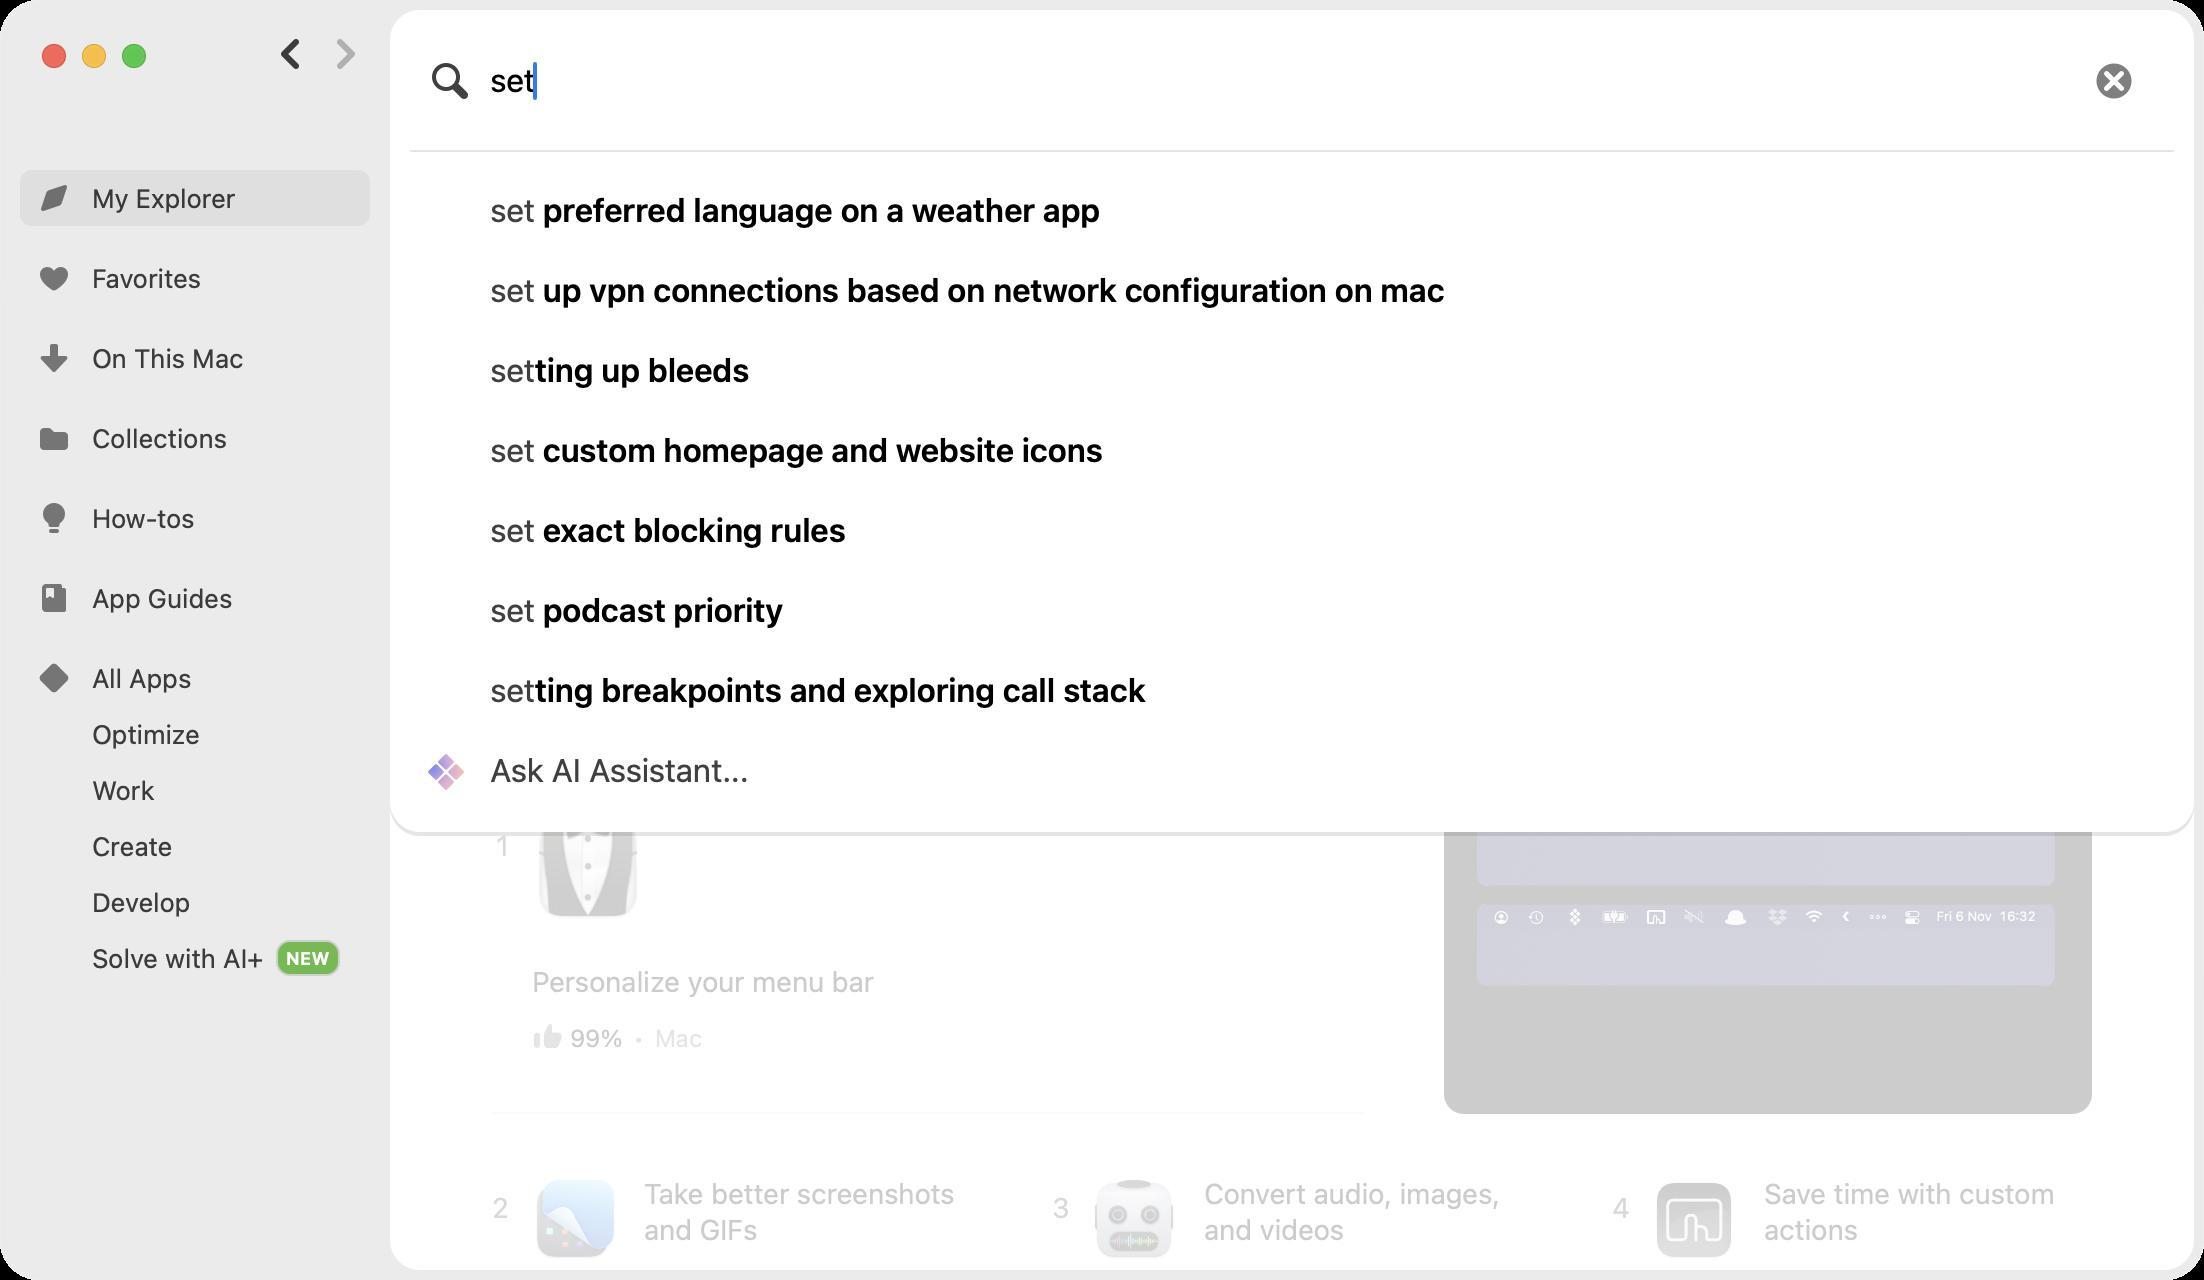
Accessibility tree:
{"name": "", "role": "AXWindow", "description": null, "role_description": "standard window", "value": null, "position": "211.00;131.00", "size": "1102;640", "children": [{"name": null, "role": "AXTable", "description": "Application categories", "role_description": "table", "value": null, "position": "10.00;85.00", "size": "175;408", "children": [{"name": null, "role": "AXRow", "description": null, "role_description": "table row", "value": null, "position": "10.00;85.00", "size": "175;40", "children": [{"name": null, "role": "AXCell", "description": null, "role_description": "cell", "value": null, "position": "16.00;85.00", "size": "163;40", "children": [{"name": null, "role": "AXImage", "description": "Discover", "role_description": "image", "value": null, "position": "19.00;91.00", "size": "16;16", "children": []}, {"name": null, "role": "AXStaticText", "description": null, "role_description": "text", "value": "My Explorer", "position": "44.00;91.00", "size": "76;16", "children": []}]}]}, {"name": null, "role": "AXRow", "description": null, "role_description": "table row", "value": null, "position": "10.00;125.00", "size": "175;40", "children": [{"name": null, "role": "AXCell", "description": null, "role_description": "cell", "value": null, "position": "16.00;125.00", "size": "163;40", "children": [{"name": null, "role": "AXImage", "description": "Favorites", "role_description": "image", "value": null, "position": "19.00;131.00", "size": "16;16", "children": []}, {"name": null, "role": "AXStaticText", "description": null, "role_description": "text", "value": "Favorites", "position": "44.00;131.00", "size": "59;16", "children": []}]}]}, {"name": null, "role": "AXRow", "description": null, "role_description": "table row", "value": null, "position": "10.00;165.00", "size": "175;40", "children": [{"name": null, "role": "AXCell", "description": null, "role_description": "cell", "value": null, "position": "16.00;165.00", "size": "163;40", "children": [{"name": null, "role": "AXImage", "description": "OnThisMac", "role_description": "image", "value": null, "position": "19.00;171.00", "size": "16;16", "children": []}, {"name": null, "role": "AXStaticText", "description": null, "role_description": "text", "value": "On This Mac", "position": "44.00;171.00", "size": "80;16", "children": []}]}]}, {"name": null, "role": "AXRow", "description": null, "role_description": "table row", "value": null, "position": "10.00;205.00", "size": "175;40", "children": [{"name": null, "role": "AXCell", "description": null, "role_description": "cell", "value": null, "position": "16.00;205.00", "size": "163;40", "children": [{"name": null, "role": "AXImage", "description": "Collections", "role_description": "image", "value": null, "position": "19.00;211.00", "size": "16;16", "children": []}, {"name": null, "role": "AXStaticText", "description": null, "role_description": "text", "value": "Collections", "position": "44.00;211.00", "size": "72;16", "children": []}]}]}, {"name": null, "role": "AXRow", "description": null, "role_description": "table row", "value": null, "position": "10.00;245.00", "size": "175;40", "children": [{"name": null, "role": "AXCell", "description": null, "role_description": "cell", "value": null, "position": "16.00;245.00", "size": "163;40", "children": [{"name": null, "role": "AXImage", "description": "How Tos", "role_description": "image", "value": null, "position": "19.00;251.00", "size": "16;16", "children": []}, {"name": null, "role": "AXStaticText", "description": null, "role_description": "text", "value": "How-tos", "position": "44.00;251.00", "size": "56;16", "children": []}]}]}, {"name": null, "role": "AXRow", "description": null, "role_description": "table row", "value": null, "position": "10.00;285.00", "size": "175;40", "children": [{"name": null, "role": "AXCell", "description": null, "role_description": "cell", "value": null, "position": "16.00;285.00", "size": "163;40", "children": [{"name": null, "role": "AXImage", "description": "Tutorials", "role_description": "image", "value": null, "position": "19.00;291.00", "size": "16;16", "children": []}, {"name": null, "role": "AXStaticText", "description": null, "role_description": "text", "value": "App Guides", "position": "44.00;291.00", "size": "74;16", "children": []}]}]}, {"name": null, "role": "AXRow", "description": null, "role_description": "table row", "value": null, "position": "10.00;325.00", "size": "175;28", "children": [{"name": null, "role": "AXCell", "description": null, "role_description": "cell", "value": null, "position": "16.00;325.00", "size": "163;28", "children": [{"name": null, "role": "AXImage", "description": "AllApps", "role_description": "image", "value": null, "position": "19.00;331.00", "size": "16;16", "children": []}, {"name": null, "role": "AXStaticText", "description": null, "role_description": "text", "value": "All Apps", "position": "44.00;331.00", "size": "54;16", "children": []}]}]}, {"name": null, "role": "AXRow", "description": null, "role_description": "table row", "value": null, "position": "10.00;353.00", "size": "175;28", "children": [{"name": null, "role": "AXCell", "description": null, "role_description": "cell", "value": null, "position": "16.00;353.00", "size": "163;28", "children": [{"name": null, "role": "AXImage", "description": "", "role_description": "image", "value": null, "position": "19.00;359.00", "size": "16;16", "children": []}, {"name": null, "role": "AXStaticText", "description": null, "role_description": "text", "value": "Optimize", "position": "44.00;359.00", "size": "58;16", "children": []}]}]}, {"name": null, "role": "AXRow", "description": null, "role_description": "table row", "value": null, "position": "10.00;381.00", "size": "175;28", "children": [{"name": null, "role": "AXCell", "description": null, "role_description": "cell", "value": null, "position": "16.00;381.00", "size": "163;28", "children": [{"name": null, "role": "AXImage", "description": "", "role_description": "image", "value": null, "position": "19.00;387.00", "size": "16;16", "children": []}, {"name": null, "role": "AXStaticText", "description": null, "role_description": "text", "value": "Work", "position": "44.00;387.00", "size": "36;16", "children": []}]}]}, {"name": null, "role": "AXRow", "description": null, "role_description": "table row", "value": null, "position": "10.00;409.00", "size": "175;28", "children": [{"name": null, "role": "AXCell", "description": null, "role_description": "cell", "value": null, "position": "16.00;409.00", "size": "163;28", "children": [{"name": null, "role": "AXImage", "description": "", "role_description": "image", "value": null, "position": "19.00;415.00", "size": "16;16", "children": []}, {"name": null, "role": "AXStaticText", "description": null, "role_description": "text", "value": "Create", "position": "44.00;415.00", "size": "44;16", "children": []}]}]}, {"name": null, "role": "AXRow", "description": null, "role_description": "table row", "value": null, "position": "10.00;437.00", "size": "175;28", "children": [{"name": null, "role": "AXCell", "description": null, "role_description": "cell", "value": null, "position": "16.00;437.00", "size": "163;28", "children": [{"name": null, "role": "AXImage", "description": "", "role_description": "image", "value": null, "position": "19.00;443.00", "size": "16;16", "children": []}, {"name": null, "role": "AXStaticText", "description": null, "role_description": "text", "value": "Develop", "position": "44.00;443.00", "size": "54;16", "children": []}]}]}, {"name": null, "role": "AXRow", "description": null, "role_description": "table row", "value": null, "position": "10.00;465.00", "size": "175;28", "children": [{"name": null, "role": "AXCell", "description": null, "role_description": "cell", "value": null, "position": "16.00;465.00", "size": "163;28", "children": [{"name": null, "role": "AXImage", "description": "", "role_description": "image", "value": null, "position": "19.00;471.00", "size": "16;16", "children": []}, {"name": null, "role": "AXStaticText", "description": null, "role_description": "text", "value": "Solve with AI+", "position": "44.00;471.00", "size": "90;16", "children": []}, {"name": null, "role": "AXStaticText", "description": null, "role_description": "text", "value": "NEW", "position": "139.00;473.50", "size": "30;11", "children": []}]}]}, {"name": null, "role": "AXColumn", "description": null, "role_description": "column", "value": null, "position": "10.00;85.00", "size": "175;408", "children": []}]}, {"name": null, "role": "AXUnknown", "description": "Forward", "role_description": "unknown", "value": null, "position": "166.00;19.00", "size": "14;16", "children": [{"name": null, "role": "AXImage", "description": "", "role_description": "image", "value": null, "position": "168.00;19.00", "size": "10;16", "children": []}]}, {"name": null, "role": "AXUnknown", "description": "Back", "role_description": "unknown", "value": null, "position": "138.00;19.00", "size": "14;16", "children": [{"name": null, "role": "AXImage", "description": "NavigationArrow", "role_description": "image", "value": null, "position": "140.00;19.00", "size": "10;16", "children": []}]}, {"name": null, "role": "AXGroup", "description": null, "role_description": "group", "value": null, "position": "195.00;5.00", "size": "902;630", "children": [{"name": null, "role": "AXScrollArea", "description": "Your main dashboard, also called my explorer", "role_description": "scroll area", "value": null, "position": "195.00;5.00", "size": "902;630", "children": [{"name": null, "role": "AXGroup", "description": null, "role_description": "group", "value": null, "position": "195.00;5.00", "size": "902;2798", "children": [{"name": null, "role": "AXScrollArea", "description": null, "role_description": "scroll area", "value": null, "position": "195.00;79.00", "size": "902;222", "children": [{"name": null, "role": "AXGroup", "description": null, "role_description": "group", "value": null, "position": "-2214.00;85.00", "size": "800;200", "children": [{"name": null, "role": "AXImage", "description": null, "role_description": "image", "value": null, "position": "-2179.00;123.50", "size": "50;50", "children": []}, {"name": null, "role": "AXStaticText", "description": null, "role_description": "text", "value": "Try a text-to-speech reader", "position": "-2179.00;180.50", "size": "400;35", "children": []}, {"name": null, "role": "AXStaticText", "description": null, "role_description": "text", "value": "New app —  Voice Dream Reader", "position": "-2179.00;230.50", "size": "400;16", "children": []}, {"name": null, "role": "AXImage", "description": null, "role_description": "image", "value": null, "position": "-1714.00;65.00", "size": "300;240", "children": []}]}, {"name": null, "role": "AXGroup", "description": null, "role_description": "group", "value": null, "position": "-1394.00;85.00", "size": "800;200", "children": [{"name": null, "role": "AXImage", "description": null, "role_description": "image", "value": null, "position": "-1359.00;123.50", "size": "50;50", "children": []}, {"name": null, "role": "AXStaticText", "description": null, "role_description": "text", "value": "Monitor your Mac system data", "position": "-1359.00;180.50", "size": "400;35", "children": []}, {"name": null, "role": "AXStaticText", "description": null, "role_description": "text", "value": "Major update — iStat Menus", "position": "-1359.00;230.50", "size": "400;16", "children": []}, {"name": null, "role": "AXImage", "description": null, "role_description": "image", "value": null, "position": "-894.00;65.00", "size": "300;240", "children": []}]}, {"name": null, "role": "AXGroup", "description": null, "role_description": "group", "value": null, "position": "-574.00;85.00", "size": "800;200", "children": [{"name": null, "role": "AXStaticText", "description": null, "role_description": "text", "value": "NEW — SETAPP EXTENSION", "position": "-539.00;139.50", "size": "149;14", "children": []}, {"name": null, "role": "AXStaticText", "description": null, "role_description": "text", "value": "Find the right apps wherever you search", "position": "-539.00;160.50", "size": "400;70", "children": []}, {"name": null, "role": "AXImage", "description": null, "role_description": "image", "value": null, "position": "-74.00;65.00", "size": "300;240", "children": []}]}, {"name": null, "role": "AXGroup", "description": null, "role_description": "group", "value": null, "position": "246.00;85.00", "size": "800;200", "children": [{"name": null, "role": "AXImage", "description": null, "role_description": "image", "value": null, "position": "281.00;123.50", "size": "50;50", "children": []}, {"name": null, "role": "AXStaticText", "description": null, "role_description": "text", "value": "Generate images with AI", "position": "281.00;180.50", "size": "400;35", "children": []}, {"name": null, "role": "AXStaticText", "description": null, "role_description": "text", "value": "Major update — BoltAI", "position": "281.00;230.50", "size": "400;16", "children": []}, {"name": null, "role": "AXImage", "description": null, "role_description": "image", "value": null, "position": "746.00;65.00", "size": "300;240", "children": []}]}]}, {"name": null, "role": "AXGroup", "description": "The best of Setapp", "role_description": "Generic Section", "value": null, "position": "236.00;319.00", "size": "820;534", "children": [{"name": null, "role": "AXStaticText", "description": null, "role_description": "text", "value": "The best of Setapp", "position": "246.00;319.00", "size": "216;30", "children": []}, {"name": null, "role": "AXStaticText", "description": null, "role_description": "text", "value": "Discover the most popular apps with the highest ratings.", "position": "246.00;354.00", "size": "346;16", "children": []}, {"name": null, "role": "AXLink", "description": null, "role_description": "link", "value": null, "position": "246.00;404.00", "size": "436;153", "children": [{"name": null, "role": "AXImage", "description": "Application icon", "role_description": "image", "value": null, "position": "264.00;404.00", "size": "60;60", "children": []}, {"name": null, "role": "AXStaticText", "description": null, "role_description": "text", "value": "1", "position": "246.00;414.00", "size": "10;17", "children": []}, {"name": null, "role": "AXStaticText", "description": null, "role_description": "text", "value": "Personalize your menu bar", "position": "264.00;482.00", "size": "176;17", "children": []}, {"name": null, "role": "AXImage", "description": "RateAppIcon", "role_description": "image", "value": null, "position": "266.00;511.00", "size": "16;16", "children": []}, {"name": null, "role": "AXStaticText", "description": null, "role_description": "text", "value": "99%", "position": "283.00;511.50", "size": "30;15", "children": []}, {"name": null, "role": "AXStaticText", "description": null, "role_description": "text", "value": "•", "position": "314.50;511.50", "size": "10;15", "children": []}, {"name": null, "role": "AXStaticText", "description": null, "role_description": "text", "value": "Mac", "position": "325.50;511.50", "size": "28;15", "children": []}]}, {"name": null, "role": "AXUnknown", "description": "Back", "role_description": "unknown", "value": null, "position": "1003.00;326.00", "size": "14;16", "children": [{"name": null, "role": "AXImage", "description": "NavigationArrow", "role_description": "image", "value": null, "position": "1005.00;326.00", "size": "10;16", "children": []}]}, {"name": null, "role": "AXUnknown", "description": "Forward", "role_description": "unknown", "value": null, "position": "1032.00;326.00", "size": "14;16", "children": [{"name": null, "role": "AXImage", "description": "", "role_description": "image", "value": null, "position": "1034.00;326.00", "size": "10;16", "children": []}]}, {"name": null, "role": "AXImage", "description": "Screenshot", "role_description": "image", "value": null, "position": "722.00;357.00", "size": "324;200", "children": [{"name": null, "role": "AXImage", "description": null, "role_description": "image", "value": null, "position": "722.00;357.00", "size": "324;200", "children": []}]}, {"name": null, "role": "AXScrollArea", "description": null, "role_description": "scroll area", "value": null, "position": "236.00;577.00", "size": "820;276", "children": [{"name": null, "role": "AXList", "description": "Application collection view", "role_description": "collection", "value": null, "position": "236.00;577.00", "size": "820;276", "children": [{"name": null, "role": "AXList", "description": null, "role_description": "section", "value": null, "position": "236.00;577.00", "size": "820;276", "children": [{"name": null, "role": "AXGroup", "description": null, "role_description": "group", "value": null, "position": "236.00;577.00", "size": "260;90", "children": [{"name": null, "role": "AXLink", "description": null, "role_description": "link", "value": null, "position": "236.00;577.00", "size": "260;90", "children": [{"name": null, "role": "AXImage", "description": "Application icon", "role_description": "image", "value": null, "position": "264.00;587.00", "size": "46;46", "children": []}, {"name": null, "role": "AXStaticText", "description": null, "role_description": "text", "value": "Take better screenshots and GIFs", "position": "320.00;587.00", "size": "161;36", "children": []}, {"name": null, "role": "AXImage", "description": "RateAppIcon", "role_description": "image", "value": null, "position": "322.00;636.00", "size": "16;16", "children": []}, {"name": null, "role": "AXStaticText", "description": null, "role_description": "text", "value": "99%", "position": "339.00;636.50", "size": "30;15", "children": []}, {"name": null, "role": "AXStaticText", "description": null, "role_description": "text", "value": "•", "position": "370.50;636.50", "size": "10;15", "children": []}, {"name": null, "role": "AXStaticText", "description": null, "role_description": "text", "value": "Mac", "position": "381.50;636.50", "size": "28;15", "children": []}, {"name": null, "role": "AXStaticText", "description": null, "role_description": "text", "value": "2", "position": "244.00;595.00", "size": "12;17", "children": []}]}]}, {"name": null, "role": "AXGroup", "description": null, "role_description": "group", "value": null, "position": "516.00;577.00", "size": "260;90", "children": [{"name": null, "role": "AXLink", "description": null, "role_description": "link", "value": null, "position": "516.00;577.00", "size": "260;90", "children": [{"name": null, "role": "AXImage", "description": "Application icon", "role_description": "image", "value": null, "position": "544.00;587.00", "size": "46;46", "children": []}, {"name": null, "role": "AXStaticText", "description": null, "role_description": "text", "value": "Convert audio, images, and videos", "position": "600.00;587.00", "size": "161;36", "children": []}, {"name": null, "role": "AXImage", "description": "RateAppIcon", "role_description": "image", "value": null, "position": "602.00;636.00", "size": "16;16", "children": []}, {"name": null, "role": "AXStaticText", "description": null, "role_description": "text", "value": "99%", "position": "619.00;636.50", "size": "30;15", "children": []}, {"name": null, "role": "AXStaticText", "description": null, "role_description": "text", "value": "•", "position": "650.50;636.50", "size": "10;15", "children": []}, {"name": null, "role": "AXStaticText", "description": null, "role_description": "text", "value": "Mac", "position": "661.50;636.50", "size": "28;15", "children": []}, {"name": null, "role": "AXStaticText", "description": null, "role_description": "text", "value": "3", "position": "524.00;595.00", "size": "13;17", "children": []}]}]}, {"name": null, "role": "AXGroup", "description": null, "role_description": "group", "value": null, "position": "796.00;577.00", "size": "260;90", "children": [{"name": null, "role": "AXLink", "description": null, "role_description": "link", "value": null, "position": "796.00;577.00", "size": "260;90", "children": [{"name": null, "role": "AXImage", "description": "Application icon", "role_description": "image", "value": null, "position": "824.00;587.00", "size": "46;46", "children": []}, {"name": null, "role": "AXStaticText", "description": null, "role_description": "text", "value": "Save time with custom actions", "position": "880.00;587.00", "size": "161;36", "children": []}, {"name": null, "role": "AXImage", "description": "RateAppIcon", "role_description": "image", "value": null, "position": "882.00;636.00", "size": "16;16", "children": []}, {"name": null, "role": "AXStaticText", "description": null, "role_description": "text", "value": "99%", "position": "899.00;636.50", "size": "30;15", "children": []}, {"name": null, "role": "AXStaticText", "description": null, "role_description": "text", "value": "•", "position": "930.50;636.50", "size": "10;15", "children": []}, {"name": null, "role": "AXStaticText", "description": null, "role_description": "text", "value": "Mac", "position": "941.50;636.50", "size": "28;15", "children": []}, {"name": null, "role": "AXStaticText", "description": null, "role_description": "text", "value": "4", "position": "804.00;595.00", "size": "13;17", "children": []}]}]}, {"name": null, "role": "AXGroup", "description": null, "role_description": "group", "value": null, "position": "236.00;670.00", "size": "260;90", "children": [{"name": null, "role": "AXLink", "description": null, "role_description": "link", "value": null, "position": "236.00;670.00", "size": "260;90", "children": [{"name": null, "role": "AXImage", "description": "Application icon", "role_description": "image", "value": null, "position": "264.00;680.00", "size": "46;46", "children": []}, {"name": null, "role": "AXStaticText", "description": null, "role_description": "text", "value": "Extract text from visuals", "position": "320.00;680.00", "size": "160;18", "children": []}, {"name": null, "role": "AXImage", "description": "RateAppIcon", "role_description": "image", "value": null, "position": "322.00;729.00", "size": "16;16", "children": []}, {"name": null, "role": "AXStaticText", "description": null, "role_description": "text", "value": "99%", "position": "339.00;729.50", "size": "30;15", "children": []}, {"name": null, "role": "AXStaticText", "description": null, "role_description": "text", "value": "•", "position": "370.50;729.50", "size": "10;15", "children": []}, {"name": null, "role": "AXStaticText", "description": null, "role_description": "text", "value": "Mac", "position": "381.50;729.50", "size": "28;15", "children": []}, {"name": null, "role": "AXStaticText", "description": null, "role_description": "text", "value": "5", "position": "244.00;688.00", "size": "13;17", "children": []}]}]}, {"name": null, "role": "AXGroup", "description": null, "role_description": "group", "value": null, "position": "516.00;670.00", "size": "260;90", "children": [{"name": null, "role": "AXLink", "description": null, "role_description": "link", "value": null, "position": "516.00;670.00", "size": "260;90", "children": [{"name": null, "role": "AXImage", "description": "Application icon", "role_description": "image", "value": null, "position": "544.00;680.00", "size": "46;46", "children": []}, {"name": null, "role": "AXStaticText", "description": null, "role_description": "text", "value": "Calculate and convert anything", "position": "600.00;680.00", "size": "161;36", "children": []}, {"name": null, "role": "AXImage", "description": "RateAppIcon", "role_description": "image", "value": null, "position": "602.00;729.00", "size": "16;16", "children": []}, {"name": null, "role": "AXStaticText", "description": null, "role_description": "text", "value": "99%", "position": "619.00;729.50", "size": "30;15", "children": []}, {"name": null, "role": "AXStaticText", "description": null, "role_description": "text", "value": "•", "position": "650.50;729.50", "size": "10;15", "children": []}, {"name": null, "role": "AXStaticText", "description": null, "role_description": "text", "value": "Mac", "position": "661.50;729.50", "size": "28;15", "children": []}, {"name": null, "role": "AXStaticText", "description": null, "role_description": "text", "value": "6", "position": "524.00;688.00", "size": "13;17", "children": []}]}]}, {"name": null, "role": "AXGroup", "description": null, "role_description": "group", "value": null, "position": "796.00;670.00", "size": "260;90", "children": [{"name": null, "role": "AXLink", "description": null, "role_description": "link", "value": null, "position": "796.00;670.00", "size": "260;90", "children": [{"name": null, "role": "AXImage", "description": "Application icon", "role_description": "image", "value": null, "position": "824.00;680.00", "size": "46;46", "children": []}, {"name": null, "role": "AXStaticText", "description": null, "role_description": "text", "value": "Write and publish from one app", "position": "880.00;680.00", "size": "161;36", "children": []}, {"name": null, "role": "AXImage", "description": "RateAppIcon", "role_description": "image", "value": null, "position": "882.00;729.00", "size": "16;16", "children": []}, {"name": null, "role": "AXStaticText", "description": null, "role_description": "text", "value": "99%", "position": "899.00;729.50", "size": "30;15", "children": []}, {"name": null, "role": "AXStaticText", "description": null, "role_description": "text", "value": "•", "position": "930.50;729.50", "size": "10;15", "children": []}, {"name": null, "role": "AXStaticText", "description": null, "role_description": "text", "value": "Mac, iOS", "position": "941.50;729.50", "size": "55;15", "children": []}, {"name": null, "role": "AXStaticText", "description": null, "role_description": "text", "value": "7", "position": "804.00;688.00", "size": "12;17", "children": []}]}]}, {"name": null, "role": "AXGroup", "description": null, "role_description": "group", "value": null, "position": "236.00;763.00", "size": "260;90", "children": [{"name": null, "role": "AXLink", "description": null, "role_description": "link", "value": null, "position": "236.00;763.00", "size": "260;90", "children": [{"name": null, "role": "AXImage", "description": "Application icon", "role_description": "image", "value": null, "position": "264.00;773.00", "size": "46;46", "children": []}, {"name": null, "role": "AXStaticText", "description": null, "role_description": "text", "value": "Query, edit, and manage databases", "position": "320.00;773.00", "size": "161;36", "children": []}, {"name": null, "role": "AXImage", "description": "RateAppIcon", "role_description": "image", "value": null, "position": "322.00;822.00", "size": "16;16", "children": []}, {"name": null, "role": "AXStaticText", "description": null, "role_description": "text", "value": "99%", "position": "339.00;822.50", "size": "30;15", "children": []}, {"name": null, "role": "AXStaticText", "description": null, "role_description": "text", "value": "•", "position": "370.50;822.50", "size": "10;15", "children": []}, {"name": null, "role": "AXStaticText", "description": null, "role_description": "text", "value": "Mac", "position": "381.50;822.50", "size": "28;15", "children": []}, {"name": null, "role": "AXStaticText", "description": null, "role_description": "text", "value": "8", "position": "244.00;781.00", "size": "13;17", "children": []}]}]}, {"name": null, "role": "AXGroup", "description": null, "role_description": "group", "value": null, "position": "516.00;763.00", "size": "260;90", "children": [{"name": null, "role": "AXLink", "description": null, "role_description": "link", "value": null, "position": "516.00;763.00", "size": "260;90", "children": [{"name": null, "role": "AXImage", "description": "Application icon", "role_description": "image", "value": null, "position": "544.00;773.00", "size": "46;46", "children": []}, {"name": null, "role": "AXStaticText", "description": null, "role_description": "text", "value": "Access macOS features fast", "position": "600.00;773.00", "size": "161;36", "children": []}, {"name": null, "role": "AXImage", "description": "RateAppIcon", "role_description": "image", "value": null, "position": "602.00;822.00", "size": "16;16", "children": []}, {"name": null, "role": "AXStaticText", "description": null, "role_description": "text", "value": "99%", "position": "619.00;822.50", "size": "30;15", "children": []}, {"name": null, "role": "AXStaticText", "description": null, "role_description": "text", "value": "•", "position": "650.50;822.50", "size": "10;15", "children": []}, {"name": null, "role": "AXStaticText", "description": null, "role_description": "text", "value": "Mac", "position": "661.50;822.50", "size": "28;15", "children": []}, {"name": null, "role": "AXStaticText", "description": null, "role_description": "text", "value": "9", "position": "524.00;781.00", "size": "13;17", "children": []}]}]}, {"name": null, "role": "AXGroup", "description": null, "role_description": "group", "value": null, "position": "796.00;763.00", "size": "260;90", "children": [{"name": null, "role": "AXLink", "description": null, "role_description": "link", "value": null, "position": "796.00;763.00", "size": "260;90", "children": [{"name": null, "role": "AXImage", "description": "Application icon", "role_description": "image", "value": null, "position": "824.00;773.00", "size": "46;46", "children": []}, {"name": null, "role": "AXStaticText", "description": null, "role_description": "text", "value": "Improve drag and drop", "position": "880.00;773.00", "size": "151;18", "children": []}, {"name": null, "role": "AXImage", "description": "RateAppIcon", "role_description": "image", "value": null, "position": "882.00;822.00", "size": "16;16", "children": []}, {"name": null, "role": "AXStaticText", "description": null, "role_description": "text", "value": "99%", "position": "899.00;822.50", "size": "30;15", "children": []}, {"name": null, "role": "AXStaticText", "description": null, "role_description": "text", "value": "•", "position": "930.50;822.50", "size": "10;15", "children": []}, {"name": null, "role": "AXStaticText", "description": null, "role_description": "text", "value": "Mac", "position": "941.50;822.50", "size": "28;15", "children": []}, {"name": null, "role": "AXStaticText", "description": null, "role_description": "text", "value": "10", "position": "804.00;781.00", "size": "20;17", "children": []}]}]}]}]}]}]}, {"name": null, "role": "AXGroup", "description": "How-tos", "role_description": "Generic Section", "value": null, "position": "236.00;898.00", "size": "820;254", "children": [{"name": null, "role": "AXStaticText", "description": null, "role_description": "text", "value": "How-tos", "position": "246.00;908.00", "size": "810;30", "children": []}, {"name": null, "role": "AXButton", "description": null, "role_description": "button", "value": null, "position": "988.50;921.00", "size": "58;16", "children": [{"name": null, "role": "AXStaticText", "description": null, "role_description": "text", "value": "See all", "position": "988.50;921.00", "size": "42;16", "children": []}, {"name": null, "role": "AXImage", "description": "Arrow", "role_description": "image", "value": null, "position": "1030.00;921.00", "size": "16;16", "children": []}]}, {"name": null, "role": "AXScrollArea", "description": null, "role_description": "scroll area", "value": null, "position": "236.00;949.00", "size": "820;203", "children": [{"name": null, "role": "AXList", "description": "Application collection view", "role_description": "collection", "value": null, "position": "236.00;949.00", "size": "820;203", "children": []}]}]}, {"name": null, "role": "AXGroup", "description": "Recommended for you", "role_description": "App grouping", "value": null, "position": "236.00;1212.00", "size": "820;275", "children": [{"name": null, "role": "AXStaticText", "description": null, "role_description": "text", "value": "Recommended for you", "position": "246.00;1222.00", "size": "810;30", "children": []}, {"name": null, "role": "AXScrollArea", "description": null, "role_description": "scroll area", "value": null, "position": "236.00;1263.00", "size": "820;224", "children": [{"name": null, "role": "AXList", "description": "Application collection view", "role_description": "collection", "value": null, "position": "236.00;1263.00", "size": "820;224", "children": []}]}]}, {"name": null, "role": "AXGroup", "description": "Collections", "role_description": "Generic Section", "value": null, "position": "236.00;1547.00", "size": "820;233", "children": [{"name": null, "role": "AXStaticText", "description": null, "role_description": "text", "value": "Collections", "position": "246.00;1557.00", "size": "810;30", "children": []}, {"name": null, "role": "AXButton", "description": null, "role_description": "button", "value": null, "position": "988.50;1570.00", "size": "58;16", "children": [{"name": null, "role": "AXStaticText", "description": null, "role_description": "text", "value": "See all", "position": "988.50;1570.00", "size": "42;16", "children": []}, {"name": null, "role": "AXImage", "description": "Arrow", "role_description": "image", "value": null, "position": "1030.00;1570.00", "size": "16;16", "children": []}]}, {"name": null, "role": "AXScrollArea", "description": null, "role_description": "scroll area", "value": null, "position": "236.00;1598.00", "size": "820;182", "children": [{"name": null, "role": "AXList", "description": "Application collection view", "role_description": "collection", "value": null, "position": "236.00;1598.00", "size": "820;182", "children": []}]}]}, {"name": null, "role": "AXGroup", "description": "App Guides", "role_description": "Generic Section", "value": null, "position": "236.00;1840.00", "size": "820;263", "children": [{"name": null, "role": "AXStaticText", "description": null, "role_description": "text", "value": "App Guides", "position": "246.00;1850.00", "size": "810;30", "children": []}, {"name": null, "role": "AXButton", "description": null, "role_description": "button", "value": null, "position": "988.50;1863.00", "size": "58;16", "children": [{"name": null, "role": "AXStaticText", "description": null, "role_description": "text", "value": "See all", "position": "988.50;1863.00", "size": "42;16", "children": []}, {"name": null, "role": "AXImage", "description": "Arrow", "role_description": "image", "value": null, "position": "1030.00;1863.00", "size": "16;16", "children": []}]}, {"name": null, "role": "AXScrollArea", "description": null, "role_description": "scroll area", "value": null, "position": "236.00;1901.00", "size": "820;202", "children": [{"name": null, "role": "AXList", "description": "Application collection view", "role_description": "collection", "value": null, "position": "236.00;1901.00", "size": "820;202", "children": []}]}]}, {"name": null, "role": "AXGroup", "description": "New arrivals", "role_description": "App grouping", "value": null, "position": "236.00;2163.00", "size": "820;275", "children": [{"name": null, "role": "AXStaticText", "description": null, "role_description": "text", "value": "New arrivals", "position": "246.00;2173.00", "size": "810;30", "children": []}, {"name": null, "role": "AXScrollArea", "description": null, "role_description": "scroll area", "value": null, "position": "236.00;2214.00", "size": "820;224", "children": [{"name": null, "role": "AXList", "description": "Application collection view", "role_description": "collection", "value": null, "position": "236.00;2214.00", "size": "820;224", "children": []}]}]}, {"name": null, "role": "AXGroup", "description": "Recently updated", "role_description": "App grouping", "value": null, "position": "236.00;2498.00", "size": "820;275", "children": [{"name": null, "role": "AXStaticText", "description": null, "role_description": "text", "value": "Recently updated", "position": "246.00;2508.00", "size": "810;30", "children": []}, {"name": null, "role": "AXScrollArea", "description": null, "role_description": "scroll area", "value": null, "position": "236.00;2549.00", "size": "820;224", "children": [{"name": null, "role": "AXList", "description": "Application collection view", "role_description": "collection", "value": null, "position": "236.00;2549.00", "size": "820;224", "children": []}]}]}]}, {"name": null, "role": "AXScrollBar", "description": null, "role_description": "scroll bar", "value": 0.0, "position": "1081.00;75.00", "size": "16;558", "children": [{"name": null, "role": "AXValueIndicator", "description": null, "role_description": "value indicator", "value": 0.0, "position": "1085.00;76.00", "size": "12;125", "children": []}, {"name": null, "role": "AXButton", "description": null, "role_description": "increment arrow button", "value": null, "position": "1081.00;75.00", "size": "0;0", "children": []}, {"name": null, "role": "AXButton", "description": null, "role_description": "decrement arrow button", "value": null, "position": "1081.00;75.00", "size": "0;0", "children": []}, {"name": null, "role": "AXButton", "description": null, "role_description": "increment page button", "value": null, "position": "1085.00;201.50", "size": "12;432", "children": []}, {"name": null, "role": "AXButton", "description": null, "role_description": "decrement page button", "value": null, "position": "1085.00;75.00", "size": "12;1", "children": []}]}]}]}, {"name": null, "role": "AXGroup", "description": null, "role_description": "group", "value": null, "position": "215.00;18.50", "size": "862;44", "children": [{"name": null, "role": "AXTextField", "description": "Setapp application search", "role_description": "search text field", "value": "set", "position": "243.00;31.00", "size": "802;19", "children": []}, {"name": null, "role": "AXButton", "description": "Clear search", "role_description": "button", "value": null, "position": "1047.00;30.50", "size": "20;20", "children": []}]}, {"name": null, "role": "AXScrollArea", "description": null, "role_description": "scroll area", "value": null, "position": "195.00;76.00", "size": "902;340", "children": [{"name": null, "role": "AXList", "description": "Application collection view", "role_description": "collection", "value": null, "position": "195.00;76.00", "size": "902;340", "children": [{"name": null, "role": "AXList", "description": null, "role_description": "section", "value": null, "position": "195.00;86.00", "size": "902;320", "children": [{"name": null, "role": "AXGroup", "description": null, "role_description": "group", "value": null, "position": "195.00;86.00", "size": "902;320", "children": []}, {"name": null, "role": "AXGroup", "description": null, "role_description": "group", "value": null, "position": "195.00;86.00", "size": "902;40", "children": [{"name": null, "role": "AXStaticText", "description": null, "role_description": "text", "value": "set preferred language on a weather app", "position": "243.00;96.00", "size": "804;20", "children": []}]}, {"name": null, "role": "AXGroup", "description": null, "role_description": "group", "value": null, "position": "195.00;126.00", "size": "902;40", "children": [{"name": null, "role": "AXStaticText", "description": null, "role_description": "text", "value": "set up vpn connections based on network configuration on mac", "position": "243.00;136.00", "size": "804;20", "children": []}]}, {"name": null, "role": "AXGroup", "description": null, "role_description": "group", "value": null, "position": "195.00;166.00", "size": "902;40", "children": [{"name": null, "role": "AXStaticText", "description": null, "role_description": "text", "value": "setting up bleeds", "position": "243.00;176.00", "size": "804;20", "children": []}]}, {"name": null, "role": "AXGroup", "description": null, "role_description": "group", "value": null, "position": "195.00;206.00", "size": "902;40", "children": [{"name": null, "role": "AXStaticText", "description": null, "role_description": "text", "value": "set custom homepage and website icons", "position": "243.00;216.00", "size": "804;20", "children": []}]}, {"name": null, "role": "AXGroup", "description": null, "role_description": "group", "value": null, "position": "195.00;246.00", "size": "902;40", "children": [{"name": null, "role": "AXStaticText", "description": null, "role_description": "text", "value": "set exact blocking rules", "position": "243.00;256.00", "size": "804;20", "children": []}]}, {"name": null, "role": "AXGroup", "description": null, "role_description": "group", "value": null, "position": "195.00;286.00", "size": "902;40", "children": [{"name": null, "role": "AXStaticText", "description": null, "role_description": "text", "value": "set podcast priority", "position": "243.00;296.00", "size": "804;20", "children": []}]}, {"name": null, "role": "AXGroup", "description": null, "role_description": "group", "value": null, "position": "195.00;326.00", "size": "902;40", "children": [{"name": null, "role": "AXStaticText", "description": null, "role_description": "text", "value": "setting breakpoints and exploring call stack", "position": "243.00;336.00", "size": "804;20", "children": []}]}, {"name": null, "role": "AXGroup", "description": null, "role_description": "group", "value": null, "position": "195.00;366.00", "size": "902;40", "children": [{"name": null, "role": "AXImage", "description": "AskAssistantIcon", "role_description": "image", "value": null, "position": "213.00;376.00", "size": "20;20", "children": []}, {"name": null, "role": "AXStaticText", "description": null, "role_description": "text", "value": "Ask AI Assistant...", "position": "243.00;376.00", "size": "804;20", "children": []}]}]}]}]}, {"name": null, "role": "AXButton", "description": null, "role_description": "close button", "value": null, "position": "20.00;20.00", "size": "14;16", "children": []}, {"name": null, "role": "AXButton", "description": null, "role_description": "full screen button", "value": null, "position": "60.00;20.00", "size": "14;16", "children": [{"name": null, "role": "AXGroup", "description": null, "role_description": "group", "value": null, "position": "60.00;20.00", "size": "14;16", "children": [{"name": null, "role": "AXGroup", "description": null, "role_description": "group", "value": null, "position": "60.00;20.00", "size": "14;16", "children": []}]}]}, {"name": null, "role": "AXButton", "description": null, "role_description": "minimize button", "value": null, "position": "40.00;20.00", "size": "14;16", "children": []}]}